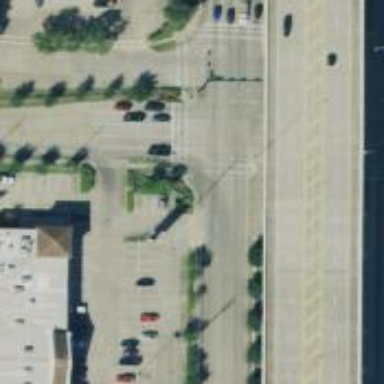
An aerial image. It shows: Frontage road connected to primary link highway.